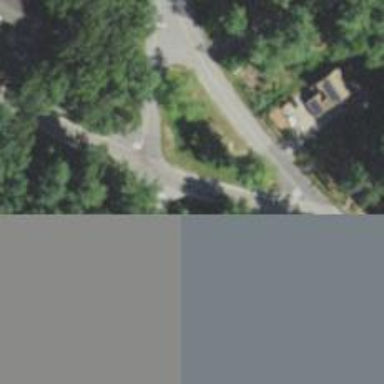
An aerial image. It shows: Stop road.